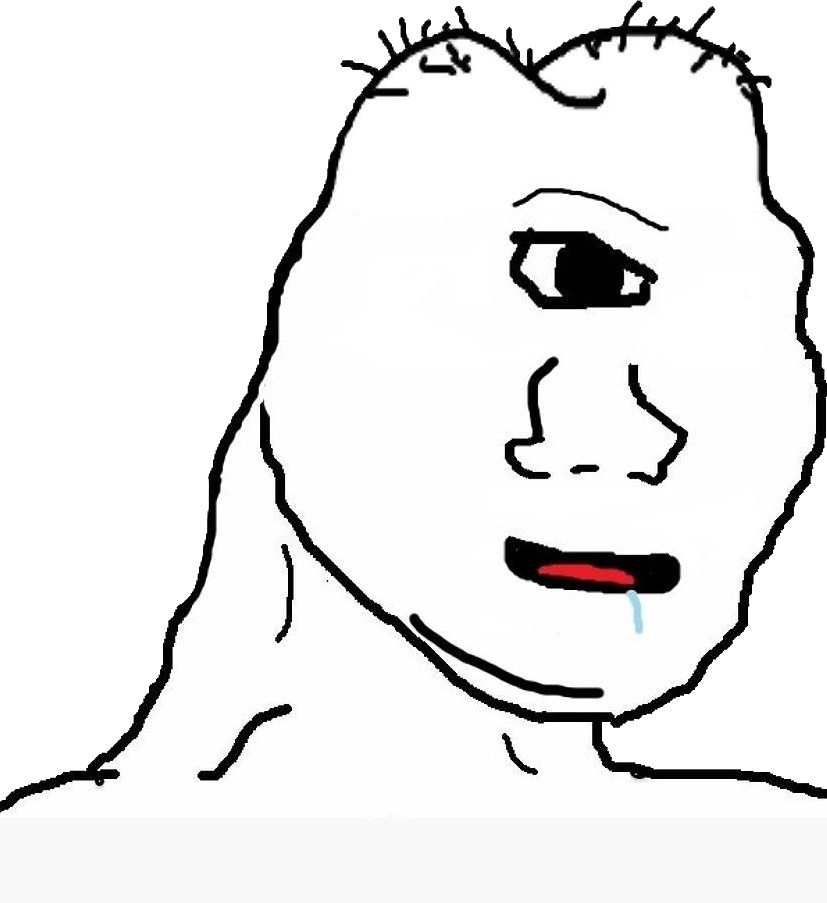
Label: 5_Brainlet